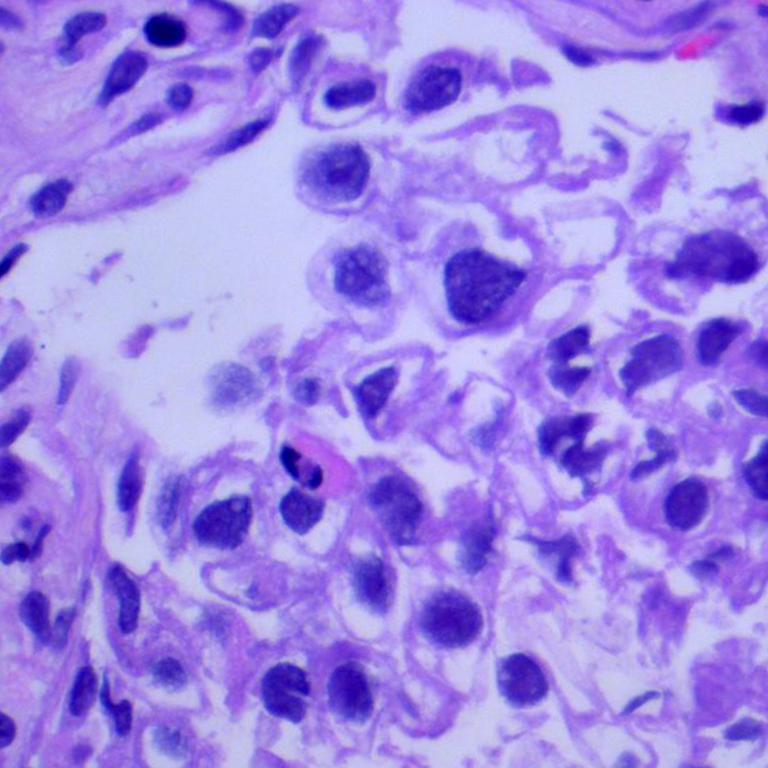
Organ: lung
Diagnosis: adenocarcinomas